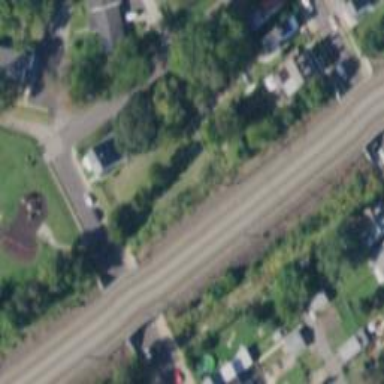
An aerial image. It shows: Railway with electrified contact lines.